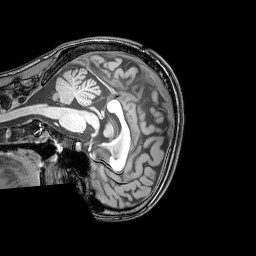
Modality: T1w
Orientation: sagittal
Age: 23
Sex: female
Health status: healthy
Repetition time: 0.081 s
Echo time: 0.037 s